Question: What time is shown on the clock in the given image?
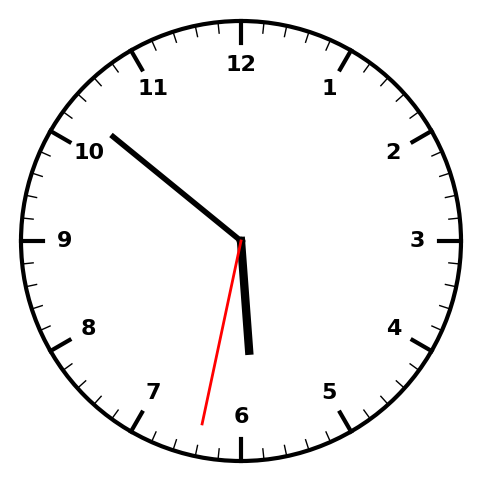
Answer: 05:51:32